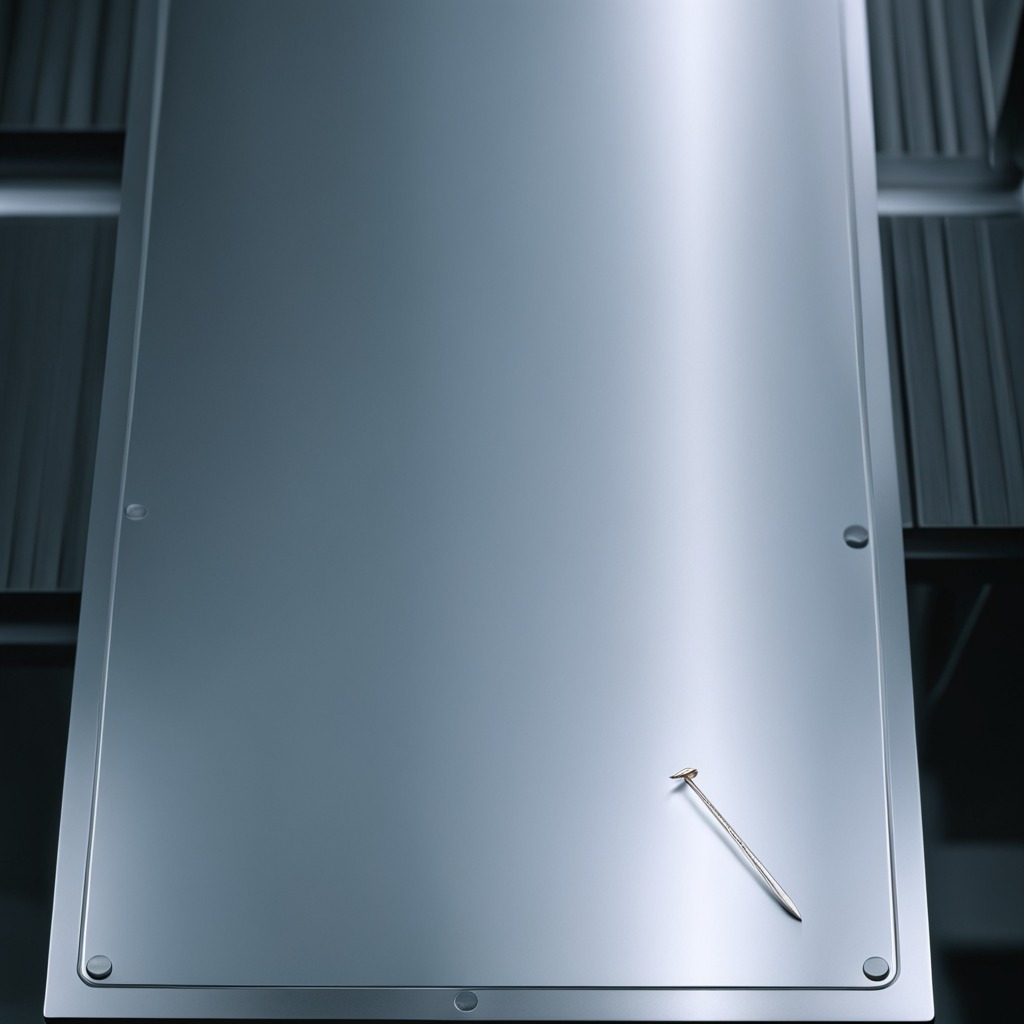
An iron nail is lying on the metal table in a machine shop under fluorescent lights.